Question: I would like to do a rounded slider like the image below.
Is jQuery able to do this?
I know how a straight slider works but I would like to make a HTML5 rounded slider.
Here is what I found online
<URL> - but I dont know how to get the slider value one the user lets go

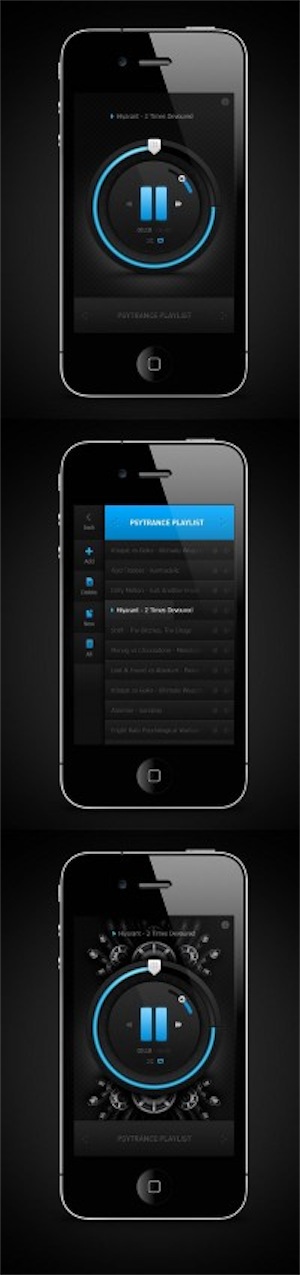
Answer: Here is what I came up with:
## jsBin demo
'''
$(function () {
var $circle = $('#circle'),
$handler = $('#handler'),
$p = $('#test'),
handlerW2 = $handler.width()/2,
rad = $circle.width()/2,
offs = $circle.offset(),
elPos = {x:offs.left, y:offs.top},
mHold = 0,
PI2 = Math.PI/180;
$handler.mousedown(function() { mHold = 1; });
$(document).mousemove(function(e) {
if (mHold) {
var mPos = {x:e.pageX-elPos.x, y:e.pageY-elPos.y},
atan = Math.atan2(mPos.x-rad, mPos.y-rad),
deg = -atan/PI2+180,
perc = (deg*100/360)|0,
X = Math.round(rad* Math.sin(deg*PI2)),
Y = Math.round(rad* -Math.cos(deg*PI2));
$handler.css({left:X+rad-handlerW2, top:Y+rad-handlerW2, transform:'rotate('+deg+'deg)'});
}
}).mouseup(function() { mHold = 0; });
});
'''